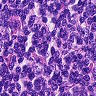
Metastatic tissue present: no